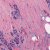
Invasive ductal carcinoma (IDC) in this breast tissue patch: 1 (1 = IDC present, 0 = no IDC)